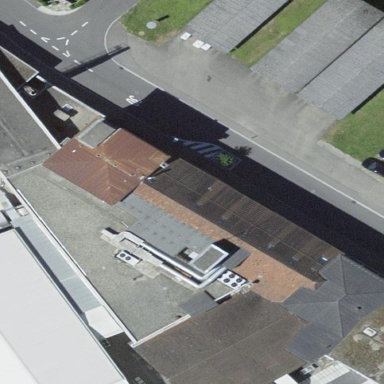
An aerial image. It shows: Manufacturing building.